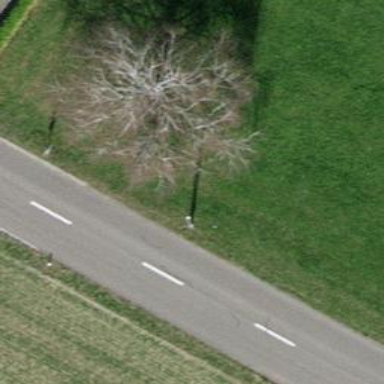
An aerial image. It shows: Utility pole used for telecom services.